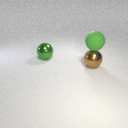
large brown metal sphere in front of large green metal sphere